Question: I'm pretty new in PHP. Learn at college at 10 years ago, and now must face this programming language again. I work as PHP Programmer since 1 month ago. :)
Current situation is: There are Server Available with specification: Apache/2.2.11 (Ubuntu) PHP/5.2.6-3ubuntu4 with Suhosin-Patch Server
I develop web app from scratch, then I face problem: export to word. I'd google it, and found this solution: <URL>
I don't know how to enable PHP Extension ZipArchive and PHP Extension xmllib. I'd google it too, and it seems we just need to uncomment that extenstion in php.ini.
But when I open php.ini, there are no extension to be uncomment. I can't find ZipArchive and xmllib extension in php.ini. see my preview:
How to load ZipArchive and xmllib extension to my Server?
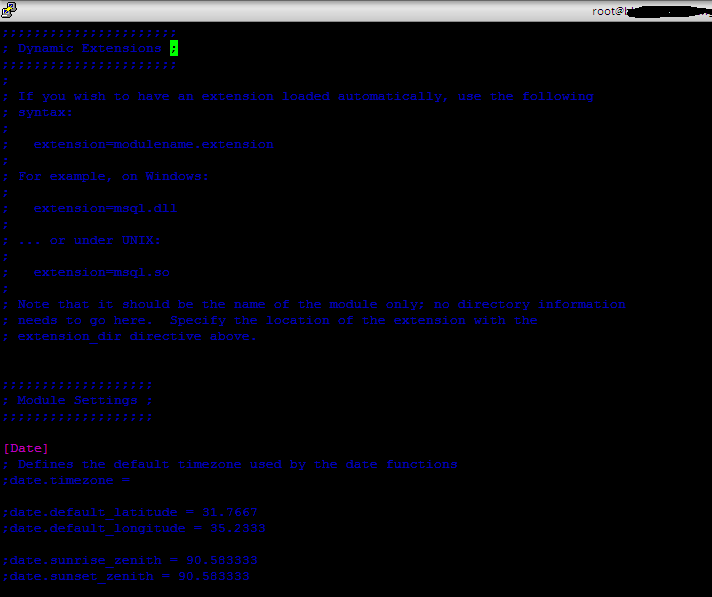
Answer: > The libxml extension is enabled by default, although it may be
disabled with --disable-libxml .
By default. So you have to install 'libxml' in your system running 'apt-get install libxml2-dev', and php will use it automatically.
ZipArchive can be installed using pecl command: 'pecl install zip'